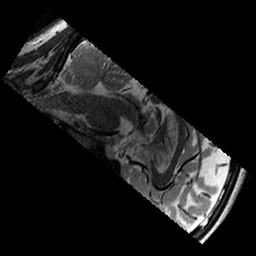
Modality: T2w
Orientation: sagittal
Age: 13
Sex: female
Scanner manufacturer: siemens
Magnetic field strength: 3 T
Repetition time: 9.23 s
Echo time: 0.067 s